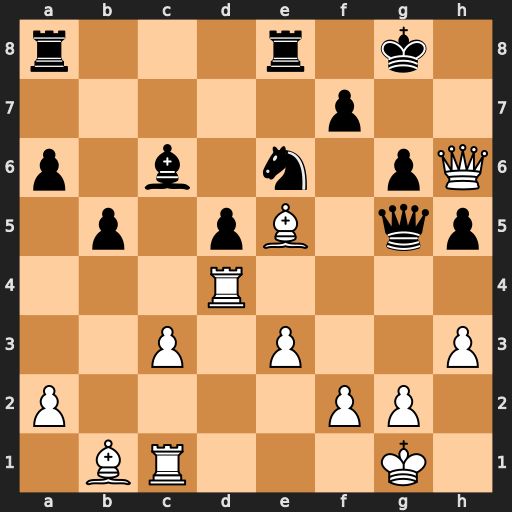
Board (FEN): r3r1k1/5p2/p1b1n1pQ/1p1pB1qp/3R4/2P1P2P/P4PP1/1BR3K1
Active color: w
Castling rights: -
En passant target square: -
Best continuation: Qh8#